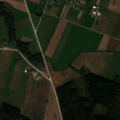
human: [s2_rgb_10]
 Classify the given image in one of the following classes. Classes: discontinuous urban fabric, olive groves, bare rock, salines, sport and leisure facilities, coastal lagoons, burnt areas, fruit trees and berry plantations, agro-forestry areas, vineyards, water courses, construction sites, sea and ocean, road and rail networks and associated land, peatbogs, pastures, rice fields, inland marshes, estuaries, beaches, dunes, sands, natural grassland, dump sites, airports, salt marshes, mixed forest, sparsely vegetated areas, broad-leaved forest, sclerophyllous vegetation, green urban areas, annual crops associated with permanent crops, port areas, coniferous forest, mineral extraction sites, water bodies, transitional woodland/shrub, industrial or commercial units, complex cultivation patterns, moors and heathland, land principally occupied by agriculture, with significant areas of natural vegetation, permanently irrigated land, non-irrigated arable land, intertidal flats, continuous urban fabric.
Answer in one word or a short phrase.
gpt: discontinuous urban fabric, non-irrigated arable land, land principally occupied by agriculture, with significant areas of natural vegetation, mixed forest